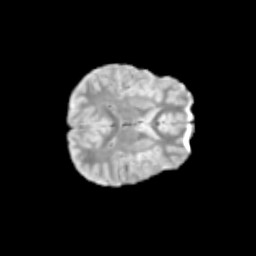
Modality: T2w
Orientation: axial
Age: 12
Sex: female
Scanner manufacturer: siemens
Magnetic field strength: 3 T
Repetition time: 3.8 s
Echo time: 0.07 s